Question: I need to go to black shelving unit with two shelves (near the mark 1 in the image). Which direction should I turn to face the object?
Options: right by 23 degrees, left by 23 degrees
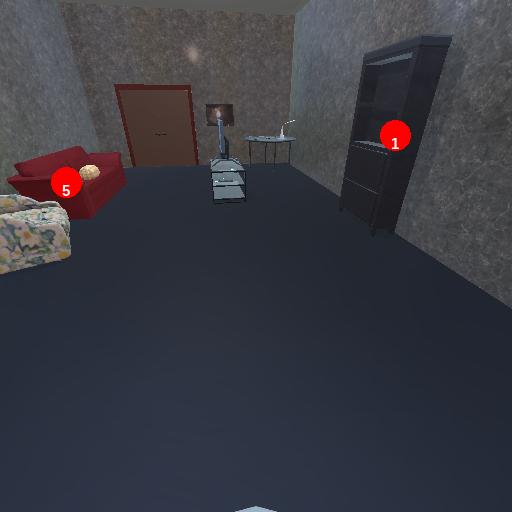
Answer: right by 23 degrees